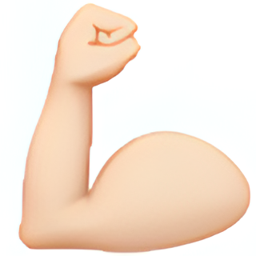
Name: flexed biceps
Emoji: 💪🏻
Group: People & Body
Sub-group: body-parts